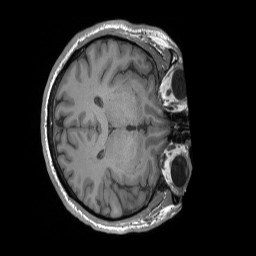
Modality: T1w
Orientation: axial
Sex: male
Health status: ill
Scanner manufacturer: siemens
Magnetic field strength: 3 T
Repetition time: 1.66 s
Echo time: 0.00254 s